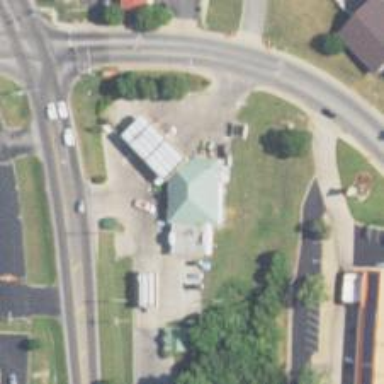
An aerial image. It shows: Convenience shop.